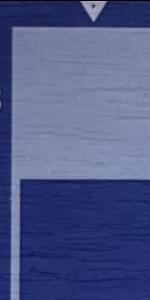
Label: Empty